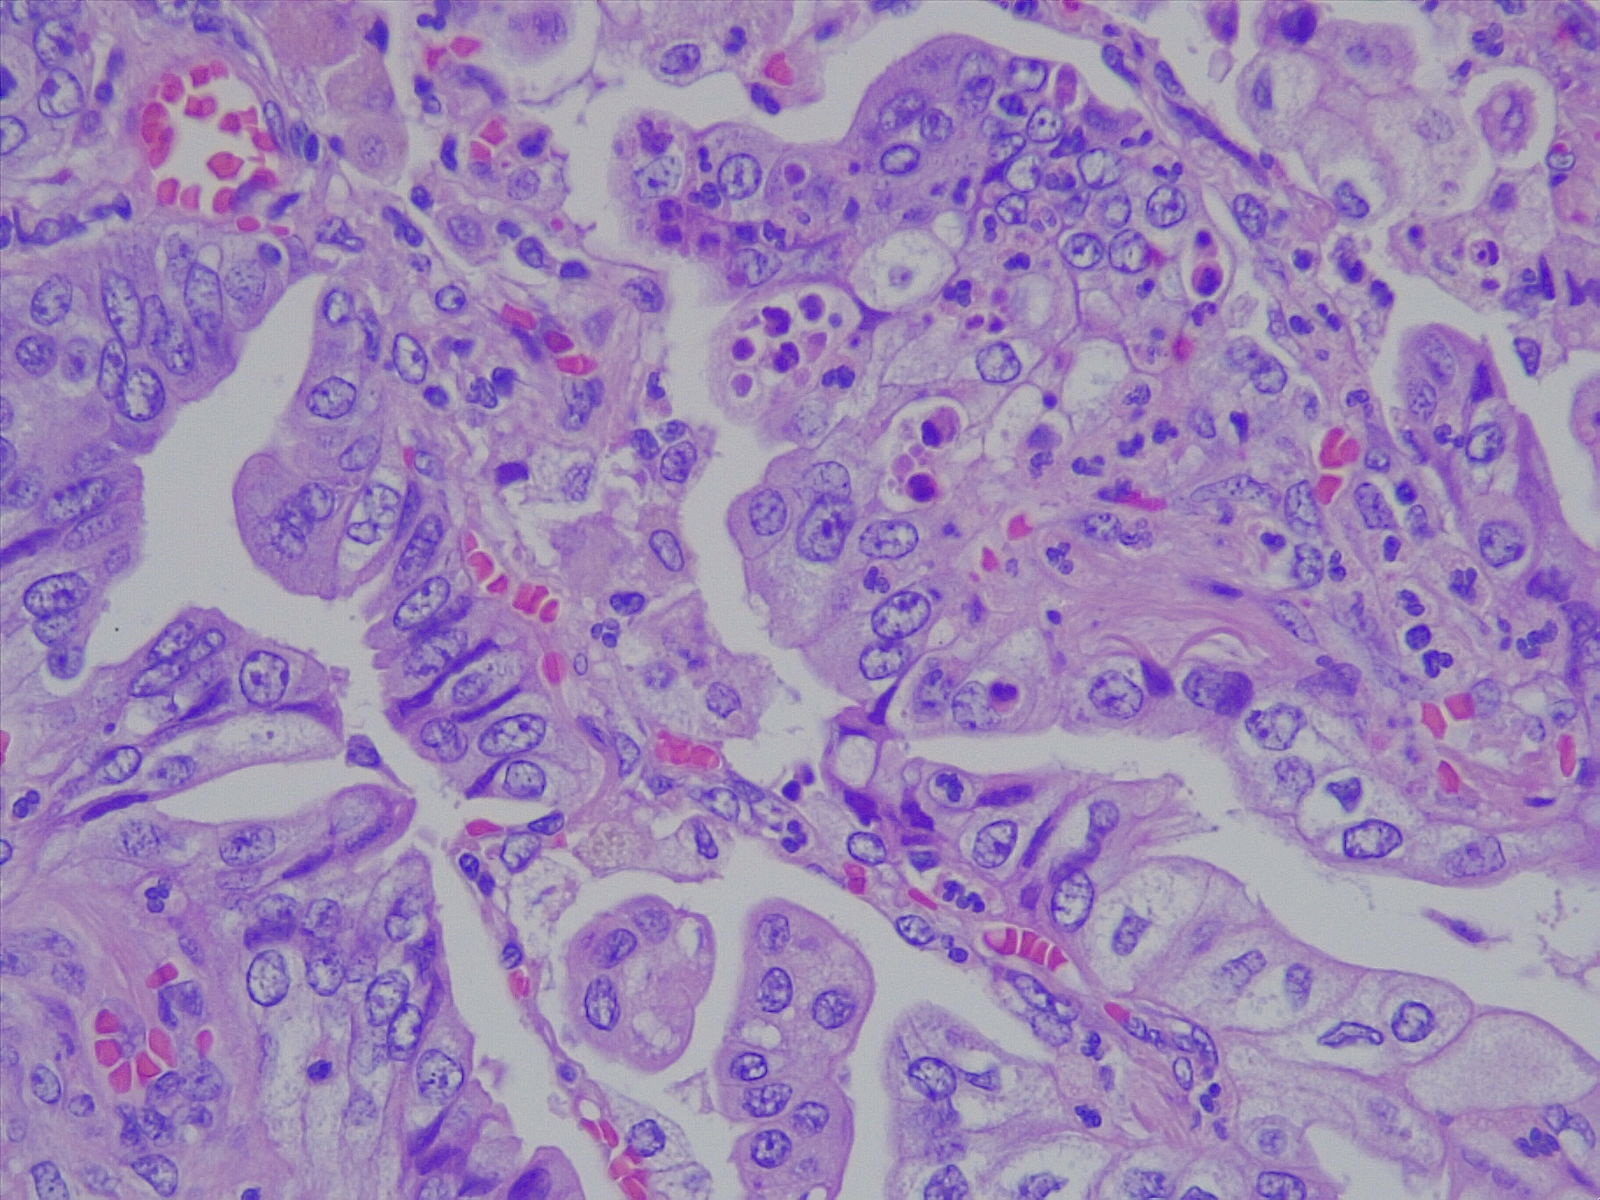
Label: lung adenocarcinoma, well differentiated